Field crop: tomato
Growth stage: 2
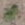
Species: solanum